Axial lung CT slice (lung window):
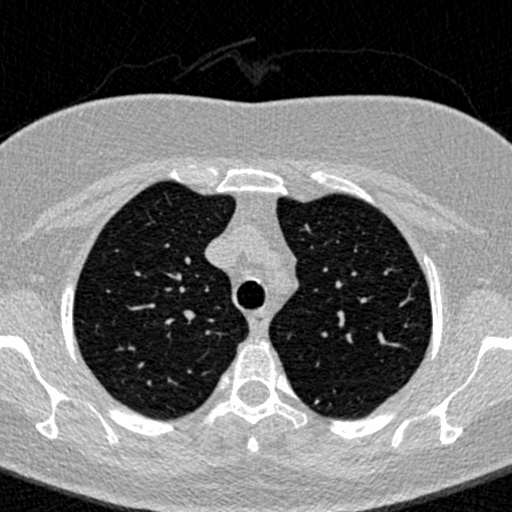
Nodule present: no